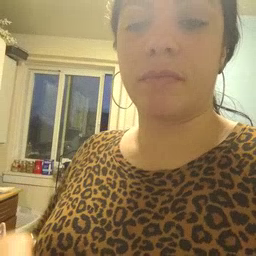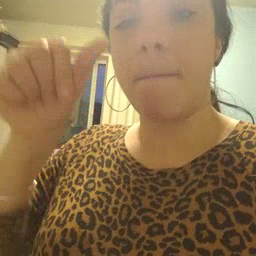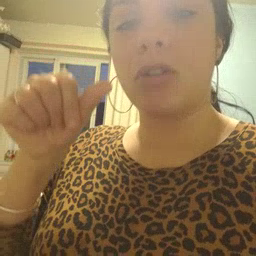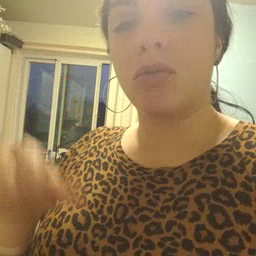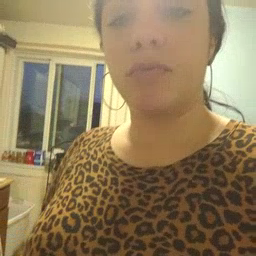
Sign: puzzle